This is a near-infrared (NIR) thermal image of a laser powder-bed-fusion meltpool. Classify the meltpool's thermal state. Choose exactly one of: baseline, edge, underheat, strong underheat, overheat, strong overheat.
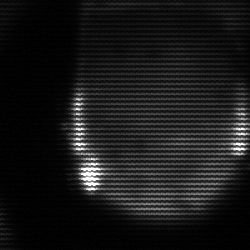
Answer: edge